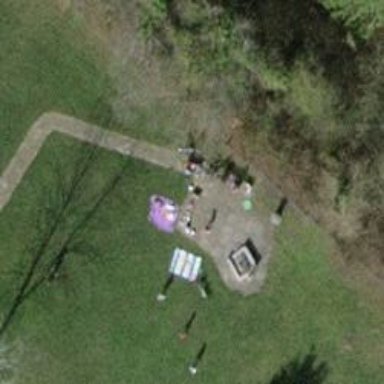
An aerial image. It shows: Brown bench.